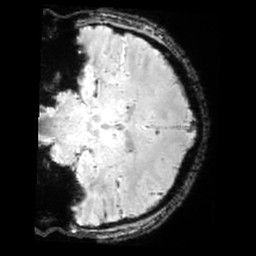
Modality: SWI
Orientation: coronal
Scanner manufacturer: siemens
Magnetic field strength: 3 T
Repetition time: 0.03 s
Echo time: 0.02 s